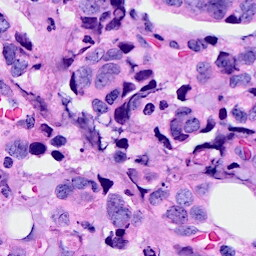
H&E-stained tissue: Breast